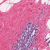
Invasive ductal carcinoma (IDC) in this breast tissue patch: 0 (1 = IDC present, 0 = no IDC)